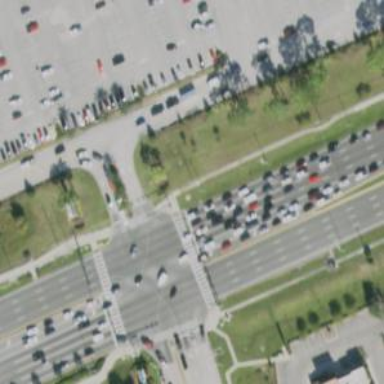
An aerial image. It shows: Marked crossing on footway.